Interaction volume radius: 5 \u00c5
Interaction volume height: 20 \u00c5
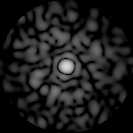
Disorder parameter: 0.8621